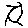
Label: sun